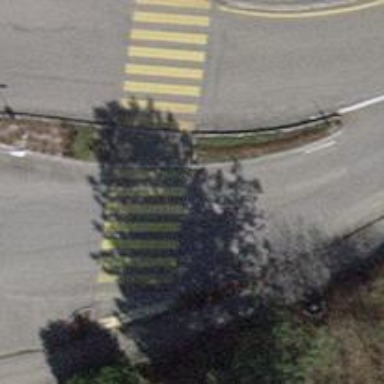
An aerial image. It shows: Marked road crossing with traffic calming table.